Field crop: tomato
Growth stage: 2
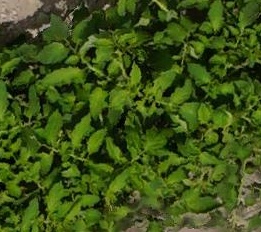
Species: tomato